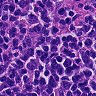
Metastatic tissue present: no